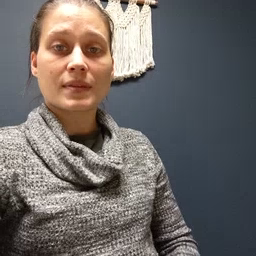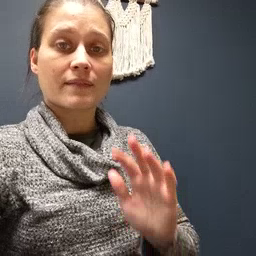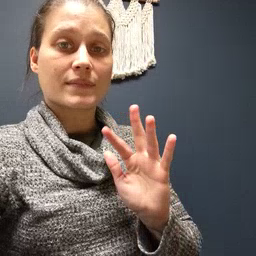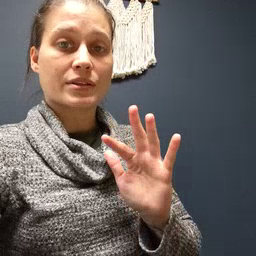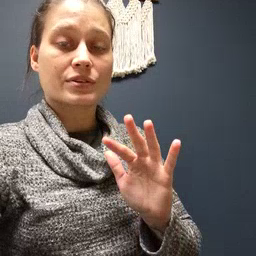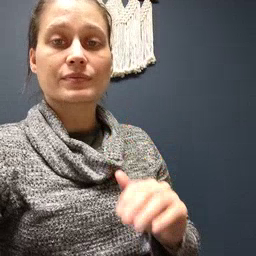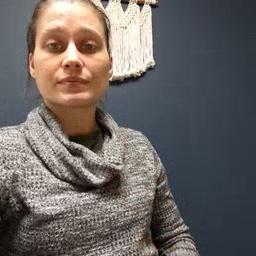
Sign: finger